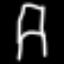
Label: chair